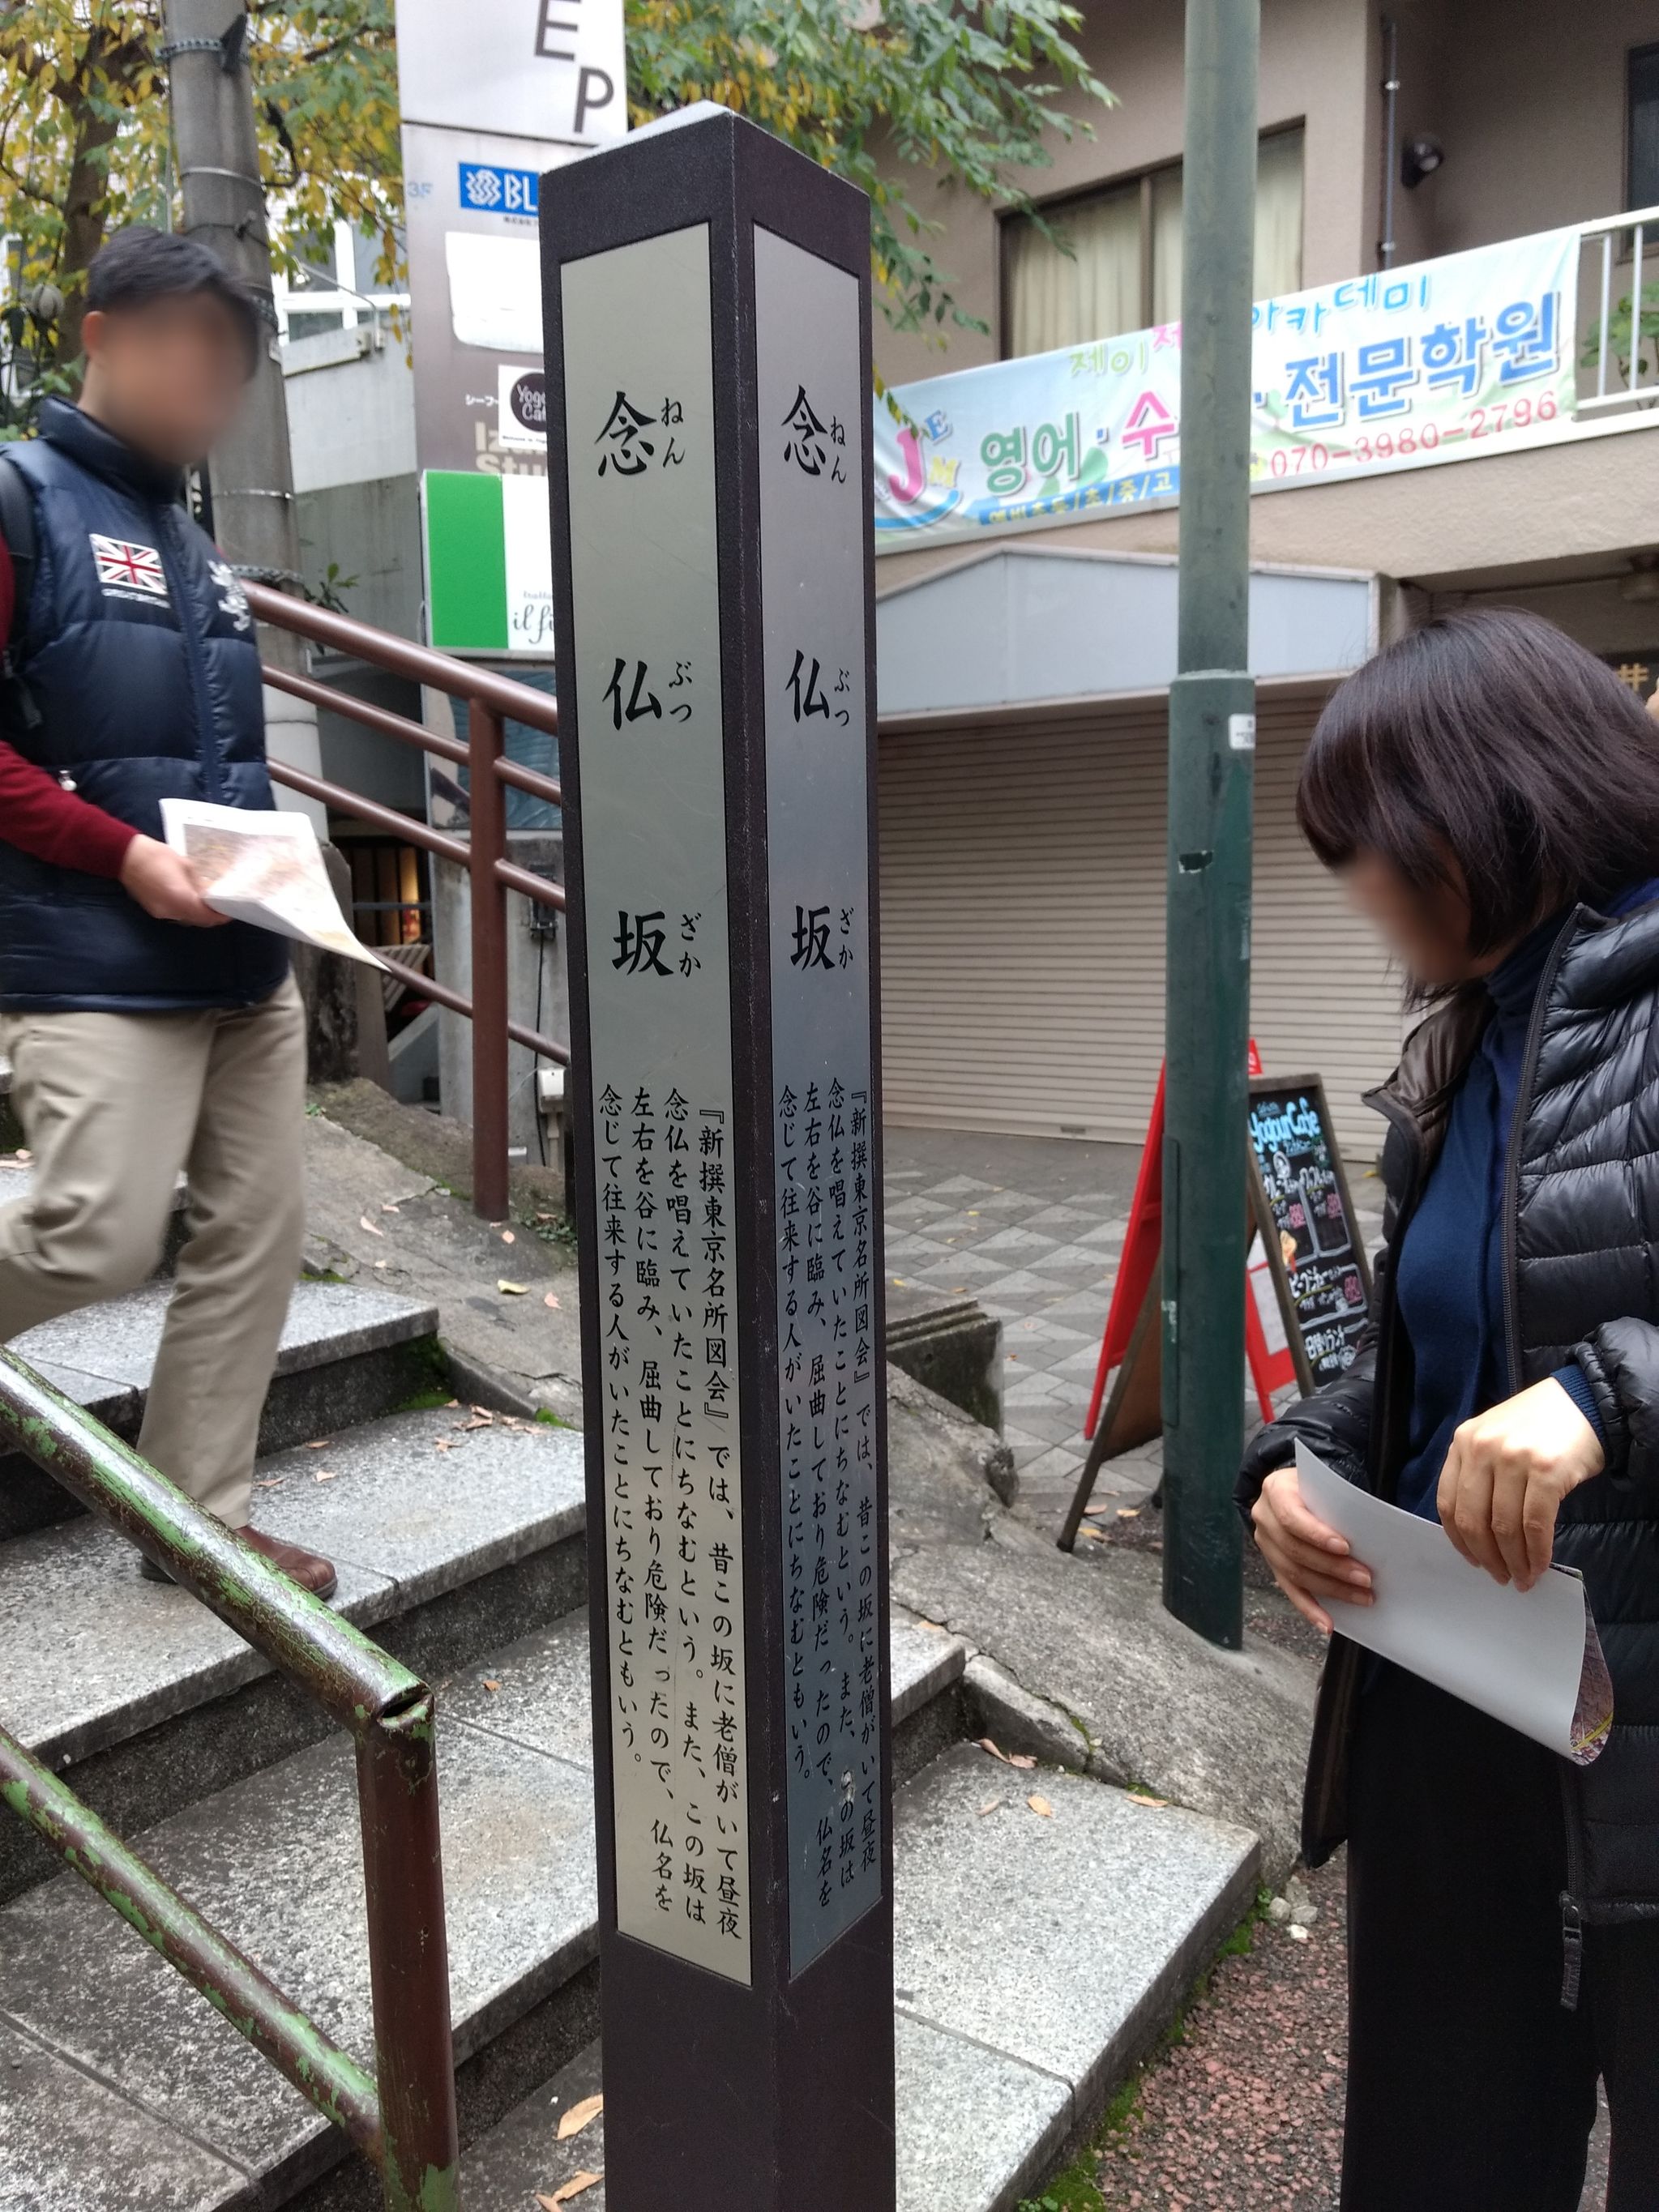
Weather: clear
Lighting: day
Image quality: good
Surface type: walking surface
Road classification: residential, steps
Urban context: urban centre
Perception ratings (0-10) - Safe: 0.41, Lively: 3.05, Beautiful: 3.14, Boring: 4.76, Depressing: 4.89, Wealthy: 7.48